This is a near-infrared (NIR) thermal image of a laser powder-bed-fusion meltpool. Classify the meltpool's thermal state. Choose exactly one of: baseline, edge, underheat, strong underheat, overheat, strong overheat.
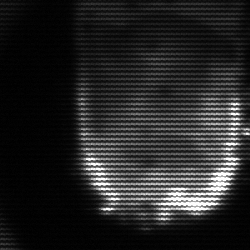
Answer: baseline